Field crop: maize
Growth stage: 2
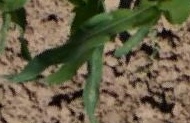
Species: maize